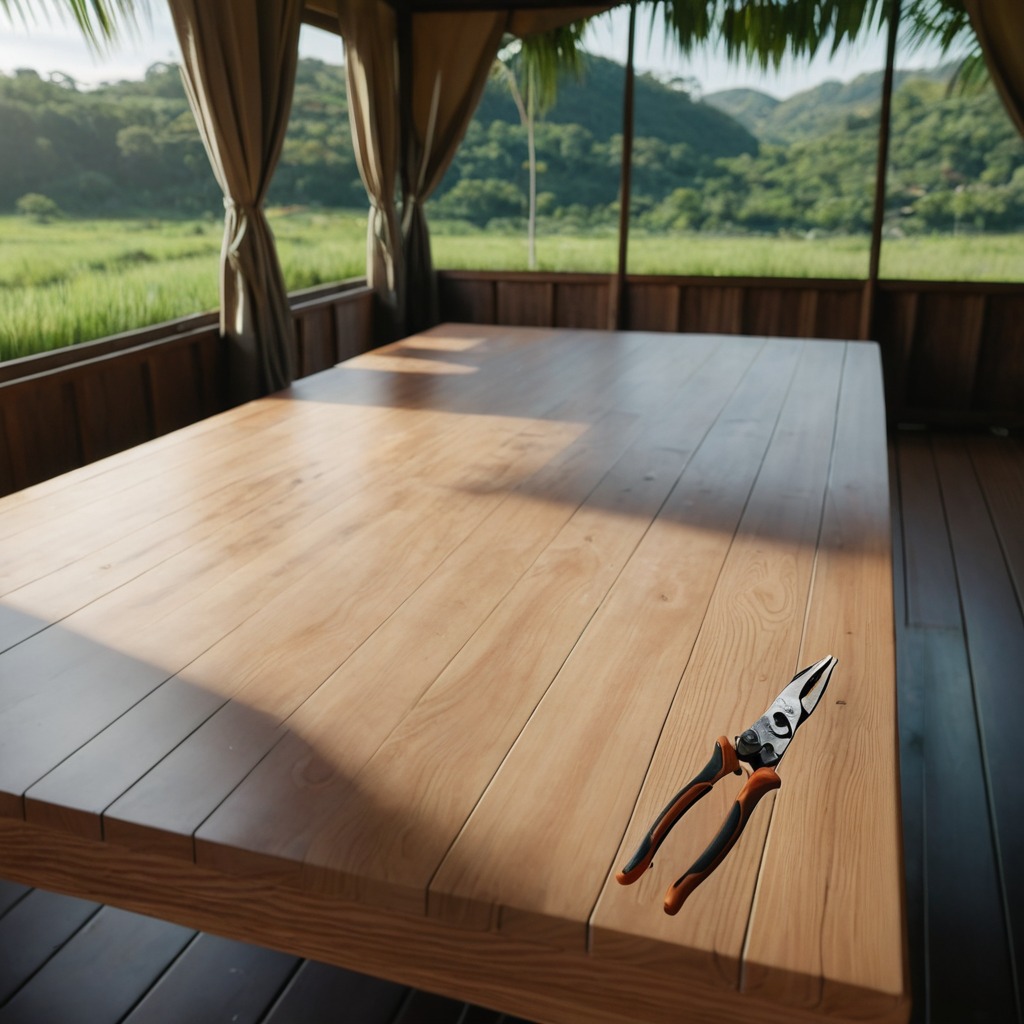
A plier is lying on a wooden table inside a jungle field workshop tent humid ambient light worn but